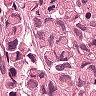
Metastatic tissue present: yes